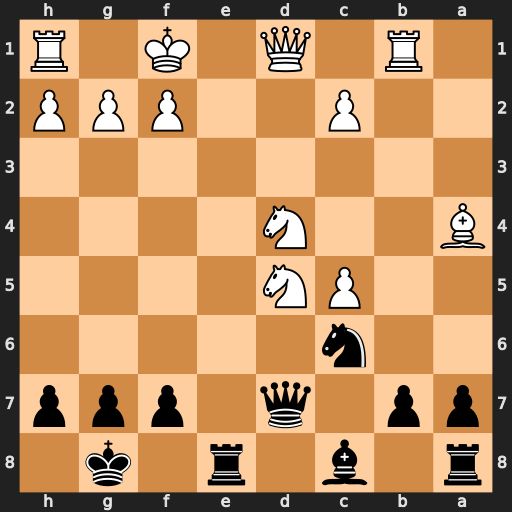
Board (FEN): r1b1r1k1/pp1q1ppp/2n5/2PN4/B2N4/8/2P2PPP/1R1Q1K1R
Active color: b
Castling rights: -
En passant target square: -
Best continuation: Qxd5 Nxc6 Qc4+ Kg1 Qxa4